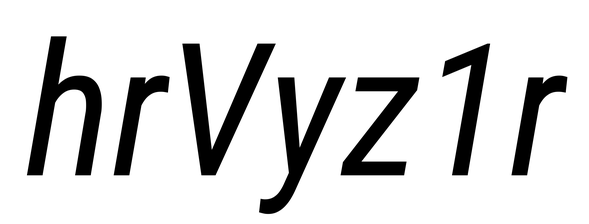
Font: Roboto-Italic_Condensed_Italic